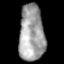
Tissue: lung
Cell type: Epithelial cells
Senescence score: 0.1681
Nuclear area (px): 1407
Mean DAPI intensity: 160.119